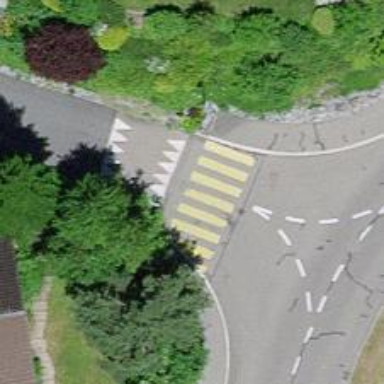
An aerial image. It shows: Uncontrolled zebra crossing on the road.